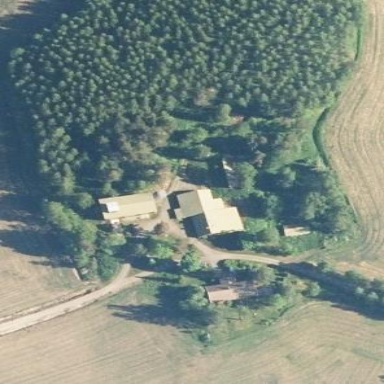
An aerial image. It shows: Farmyard area.